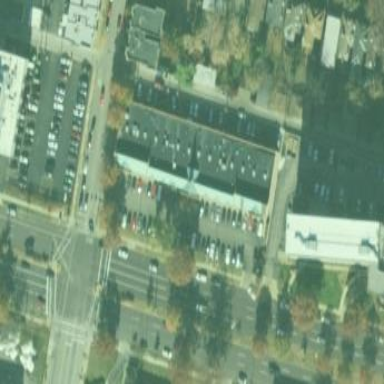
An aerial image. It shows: Retail building.